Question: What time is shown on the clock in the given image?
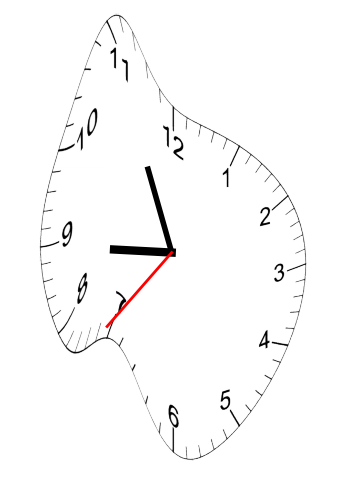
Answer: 08:55:36